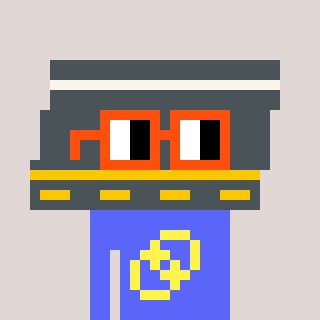
a pixel art character with square orange glasses, a road-shaped head and a purple-colored body on a warm background